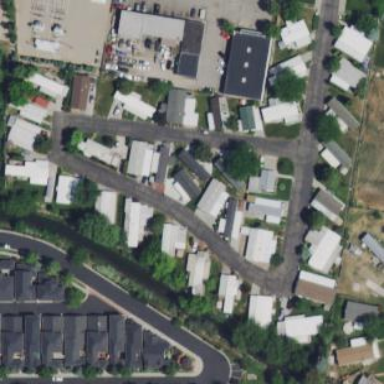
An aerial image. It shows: Residential area known as trailer park.